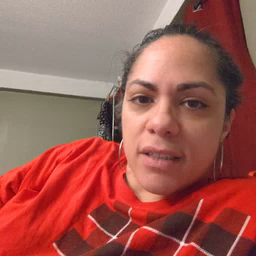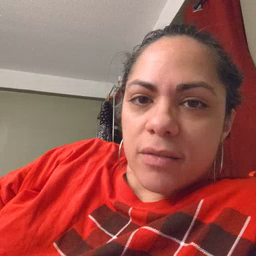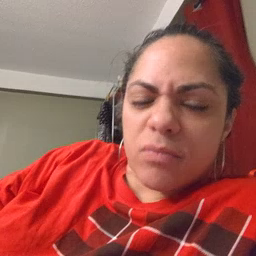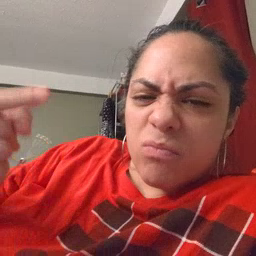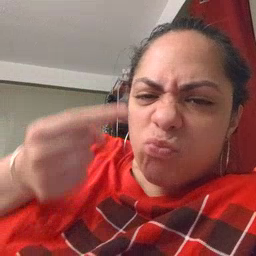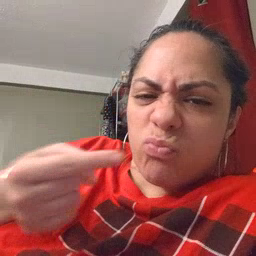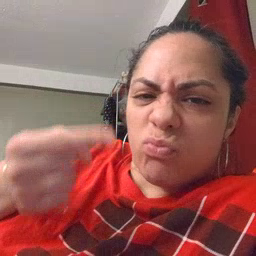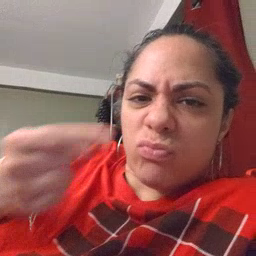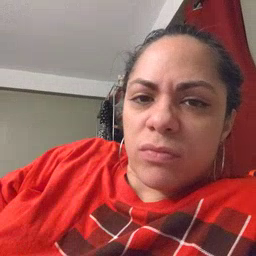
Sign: owie